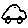
Label: car